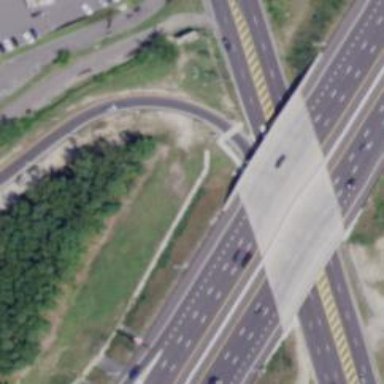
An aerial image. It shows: Urban freeway expressway bridge crossing over the motorway.